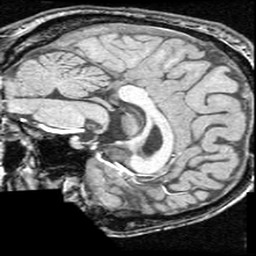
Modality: T1w
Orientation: sagittal
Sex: male
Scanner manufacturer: ge
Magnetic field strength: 1.5 T
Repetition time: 21 s
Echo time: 0.008 s